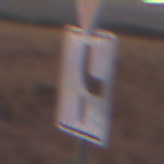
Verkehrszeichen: VerlaufVorfahrtsstrasse10
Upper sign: VorfahrtGewaehren
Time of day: SunriseSunset
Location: Outdoor (Nature)
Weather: PartlyCloudy
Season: NotSpecified
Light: Natural